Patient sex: F
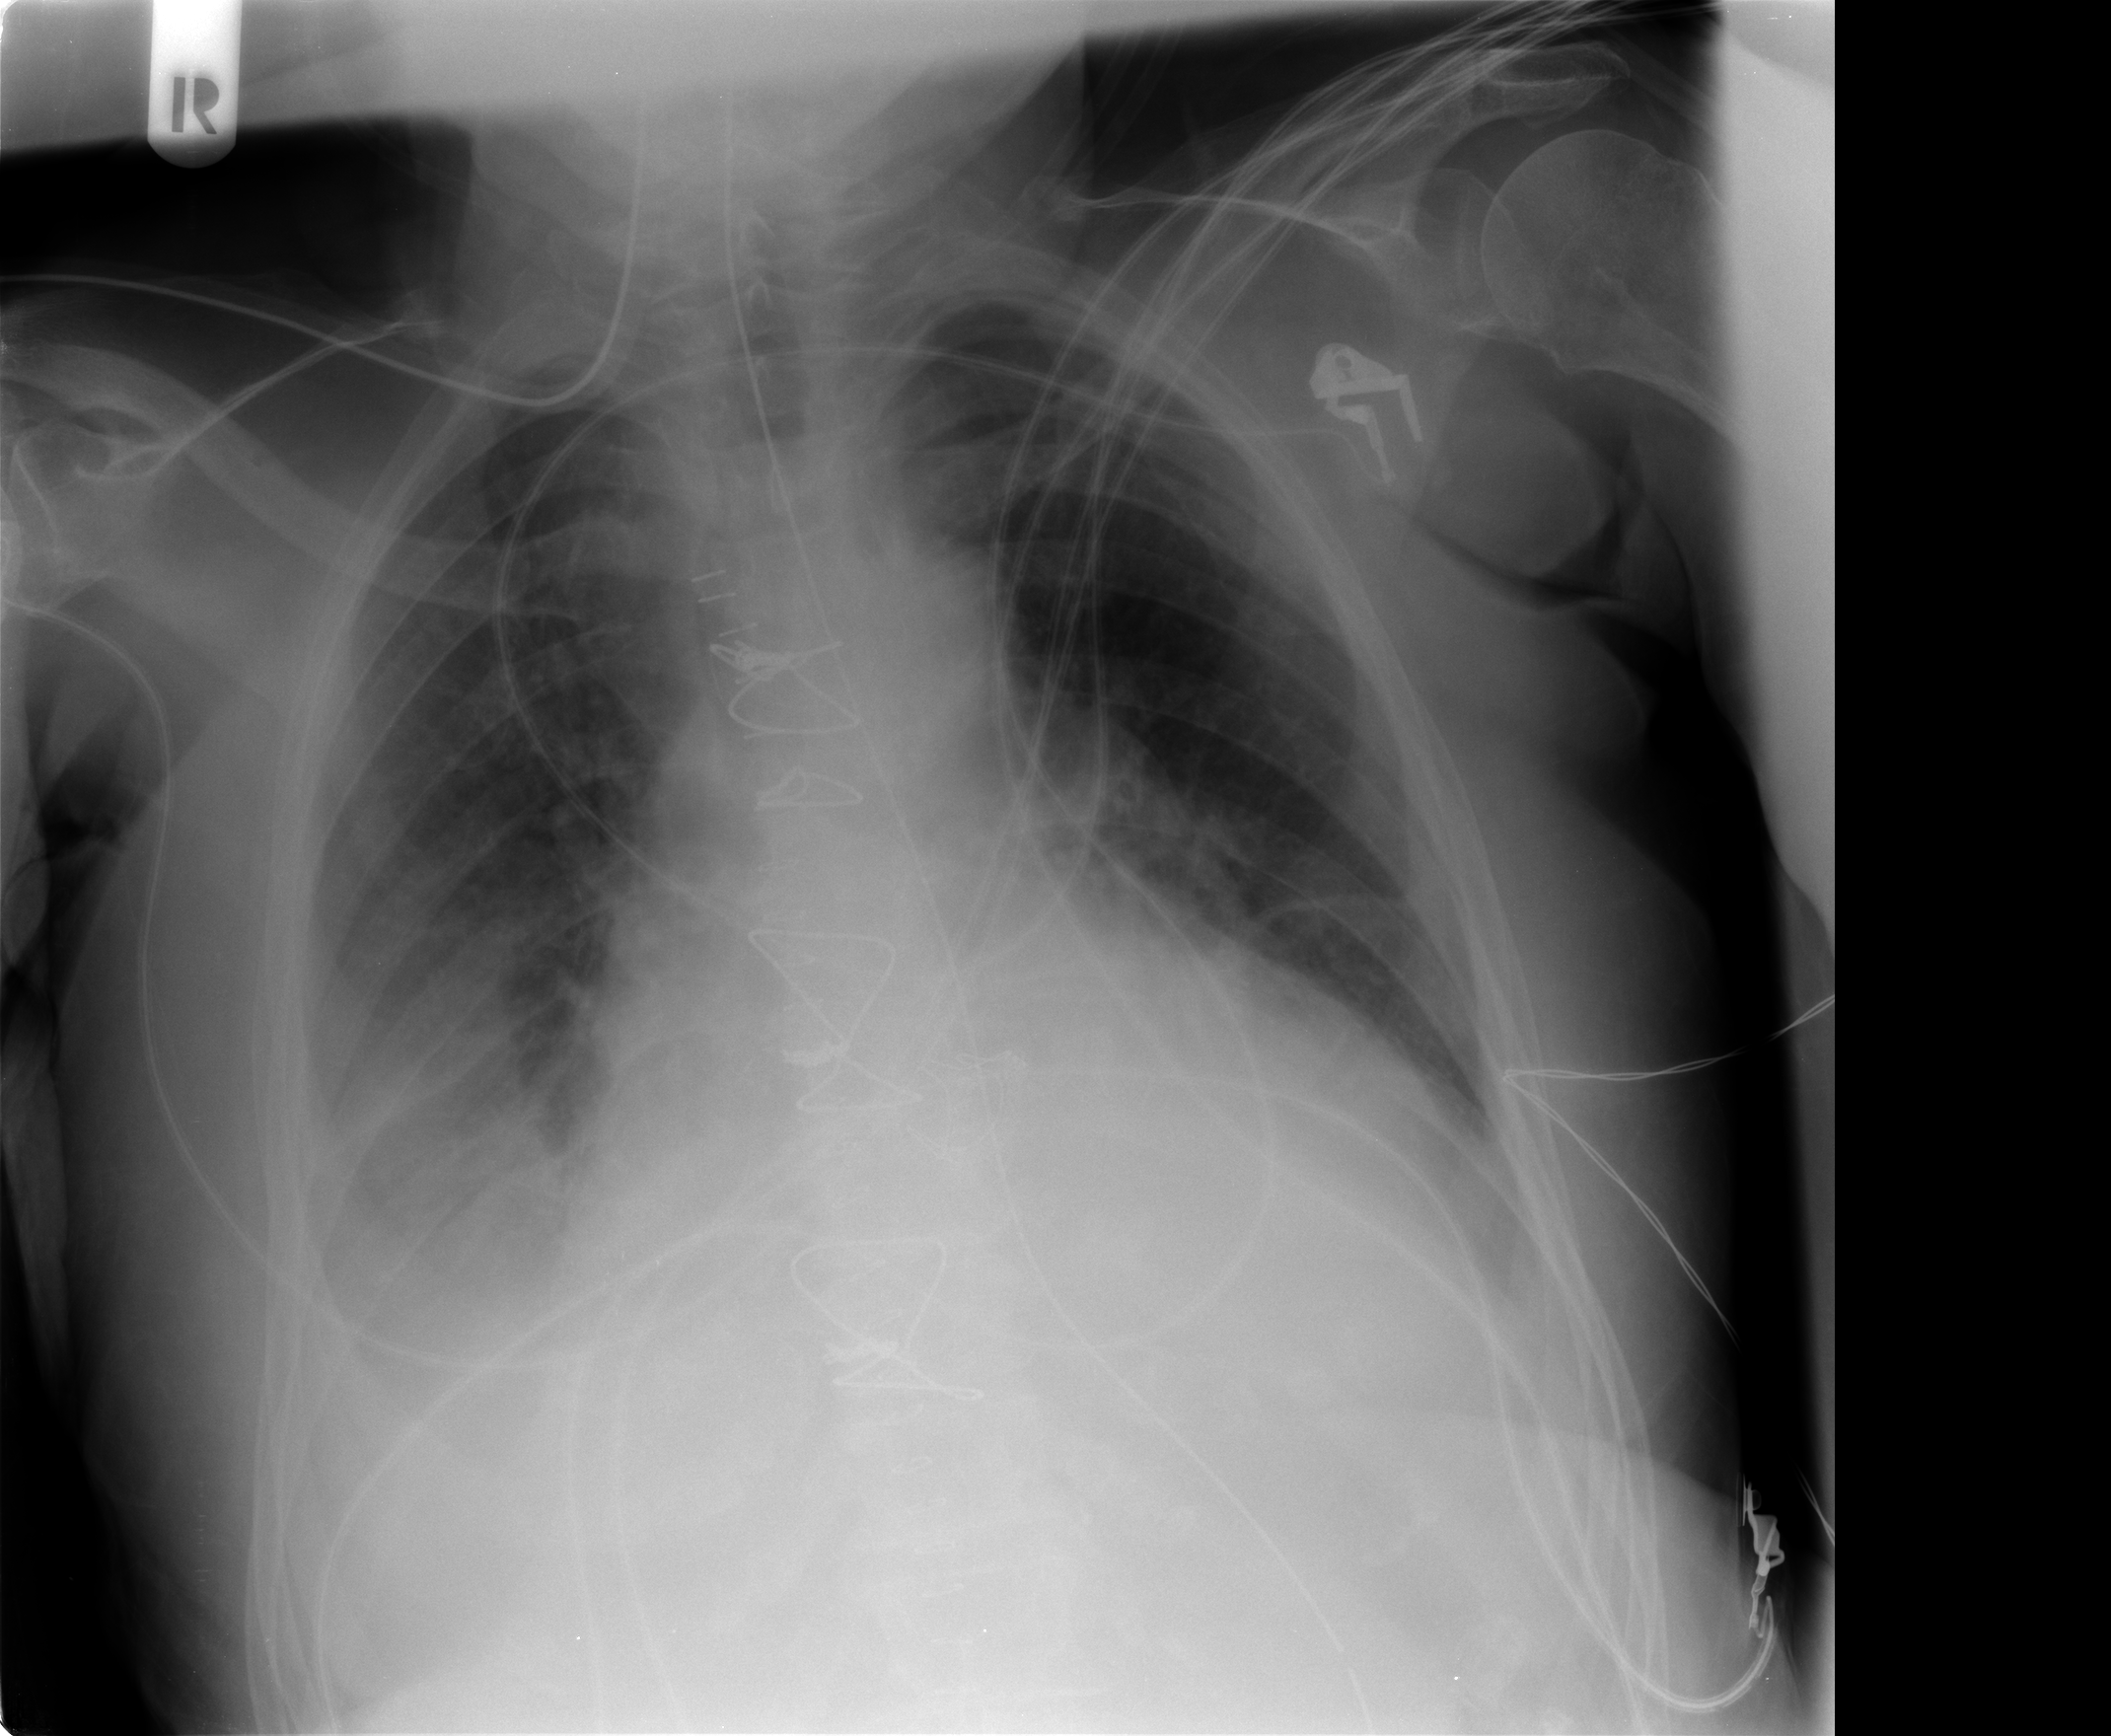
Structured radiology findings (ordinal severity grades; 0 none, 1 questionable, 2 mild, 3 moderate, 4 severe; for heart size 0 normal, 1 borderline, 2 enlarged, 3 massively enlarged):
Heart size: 2
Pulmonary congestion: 2
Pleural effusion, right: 2
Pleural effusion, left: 2
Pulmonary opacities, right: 2
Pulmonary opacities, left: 0
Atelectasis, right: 2
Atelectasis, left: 2